The image is a wavelet scalogram (time versus scale/frequency) of a rolling-element bearing's vibration signal. Classify the bearing condition as one of: normal, inner_race, outer_race, ball.
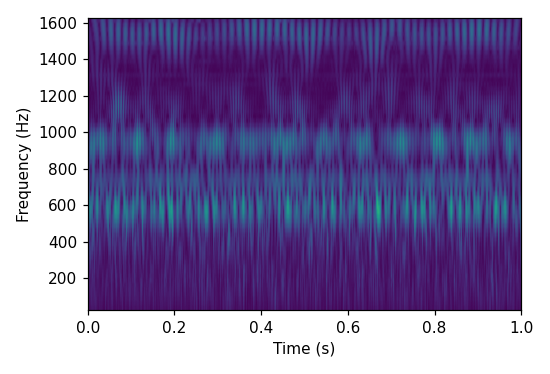
Answer: normal